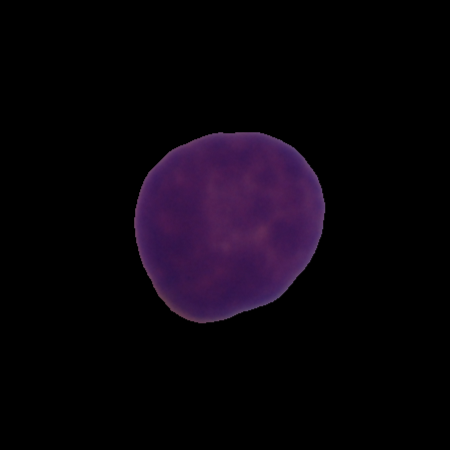
Label: healthy